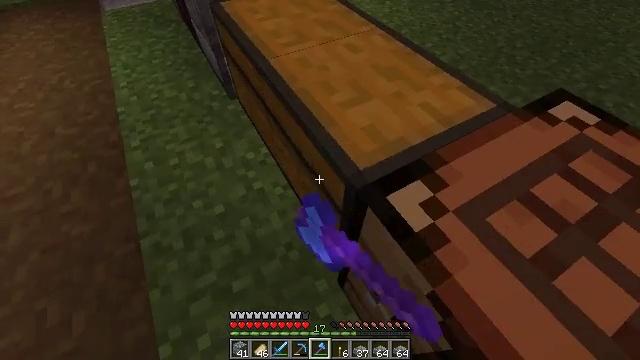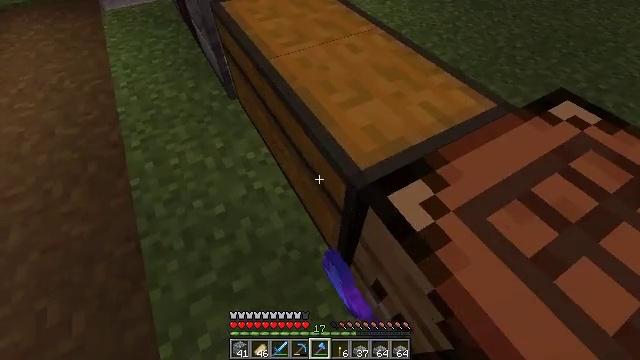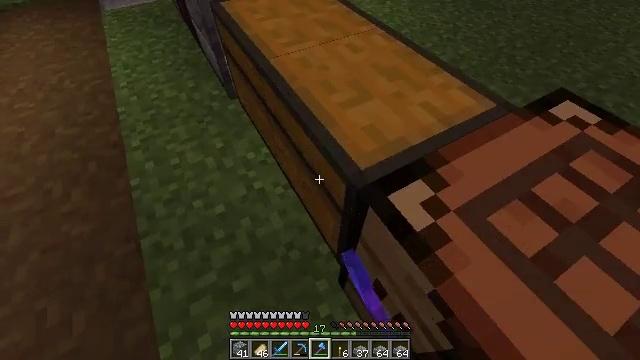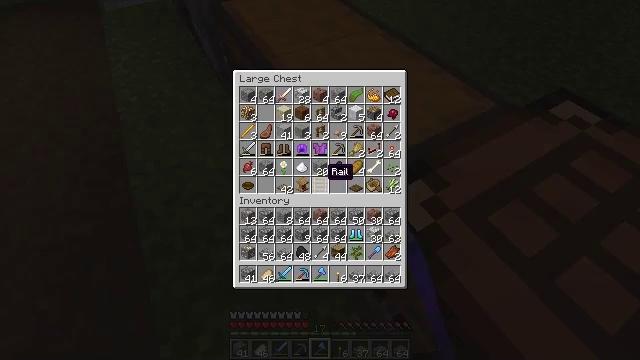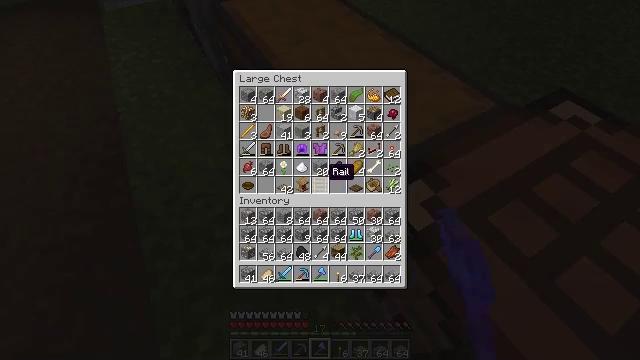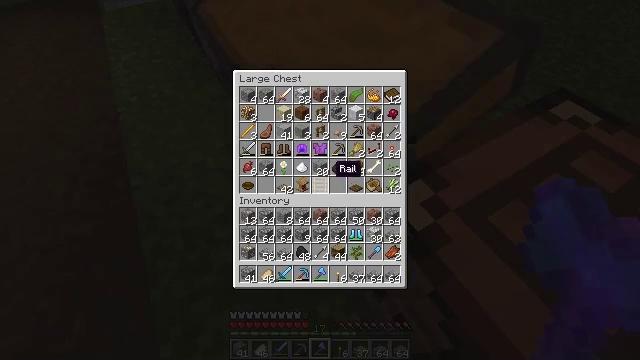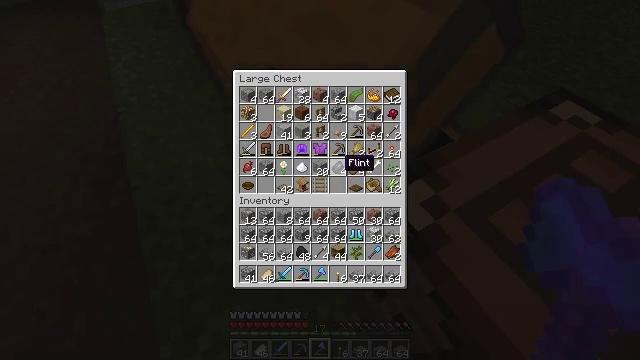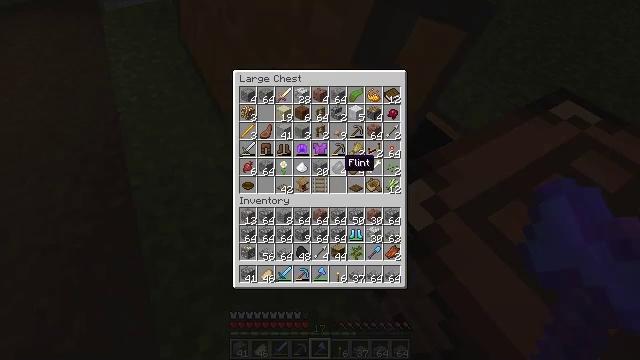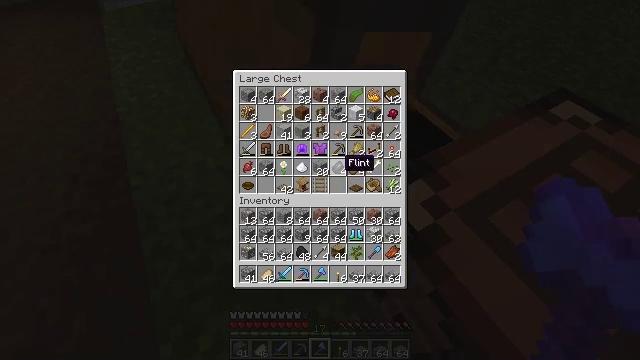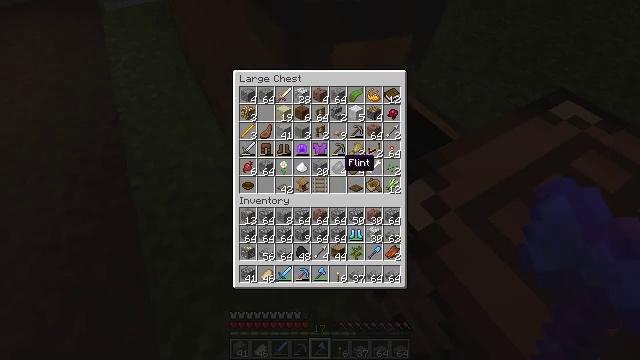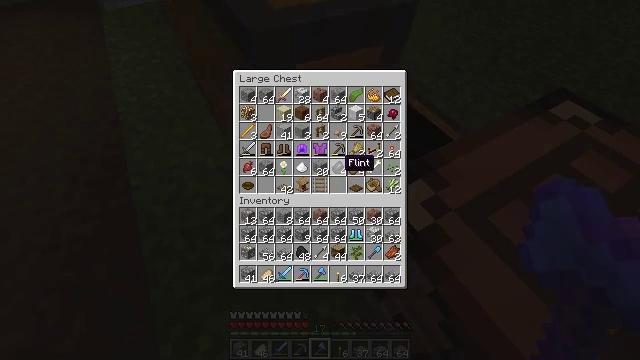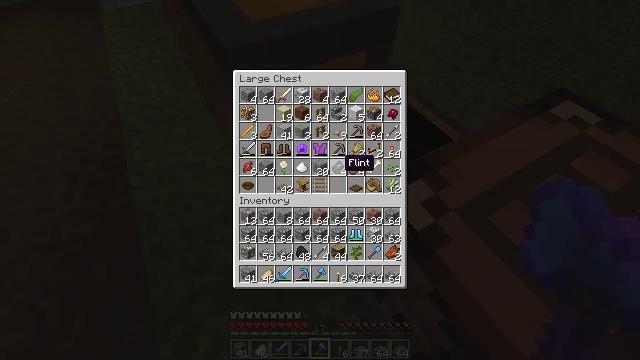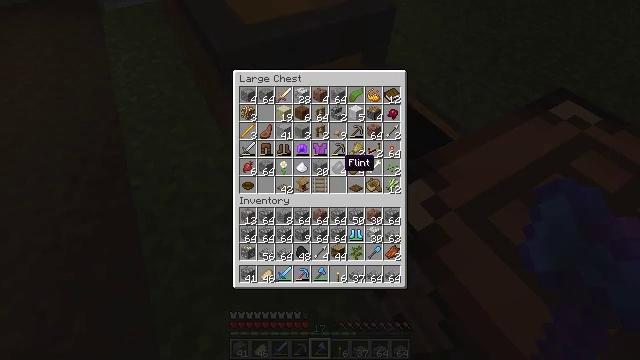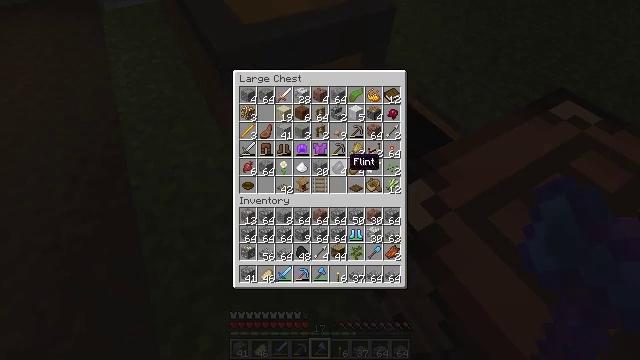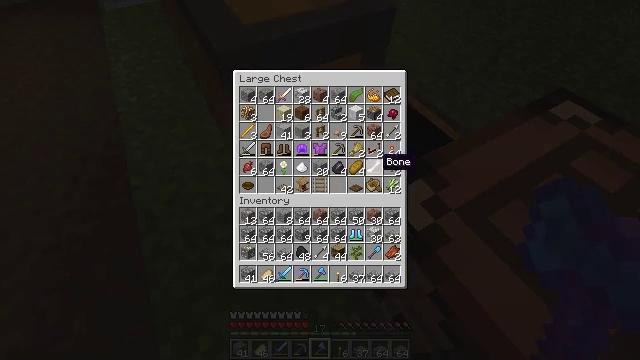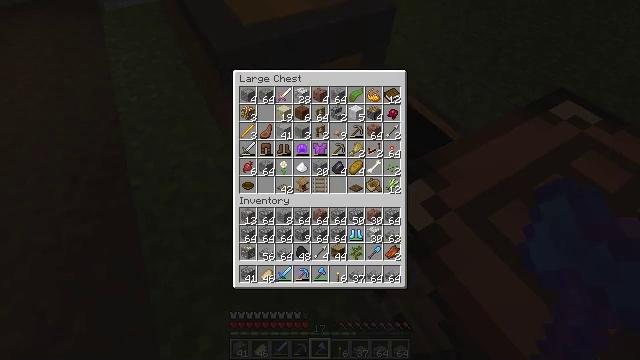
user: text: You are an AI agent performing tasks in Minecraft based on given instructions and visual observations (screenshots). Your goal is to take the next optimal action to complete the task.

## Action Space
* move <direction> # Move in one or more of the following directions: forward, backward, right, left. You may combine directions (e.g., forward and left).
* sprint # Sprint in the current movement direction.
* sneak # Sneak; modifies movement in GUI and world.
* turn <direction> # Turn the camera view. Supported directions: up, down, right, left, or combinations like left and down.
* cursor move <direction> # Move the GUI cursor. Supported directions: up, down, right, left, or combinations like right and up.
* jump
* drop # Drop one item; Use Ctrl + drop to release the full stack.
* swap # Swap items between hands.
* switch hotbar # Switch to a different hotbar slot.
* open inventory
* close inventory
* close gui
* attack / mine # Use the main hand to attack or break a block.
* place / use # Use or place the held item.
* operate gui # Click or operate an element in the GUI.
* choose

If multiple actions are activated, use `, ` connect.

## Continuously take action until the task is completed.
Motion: motion action
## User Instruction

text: Convert an oak log into oak planks.
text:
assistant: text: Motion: no_op
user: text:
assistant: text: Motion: no_op
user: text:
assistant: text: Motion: open gui
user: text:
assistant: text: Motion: no_op
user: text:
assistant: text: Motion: cursor move right
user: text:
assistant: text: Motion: cursor move right
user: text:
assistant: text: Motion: no_op
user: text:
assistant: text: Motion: no_op
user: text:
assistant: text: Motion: no_op
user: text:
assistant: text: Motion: no_op
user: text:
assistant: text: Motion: no_op
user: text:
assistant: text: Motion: no_op
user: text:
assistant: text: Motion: no_op
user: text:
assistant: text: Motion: cursor move right
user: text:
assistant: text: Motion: cursor move right
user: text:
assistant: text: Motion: cursor move right
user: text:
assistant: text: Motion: no_op
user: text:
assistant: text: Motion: no_op
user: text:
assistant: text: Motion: no_op
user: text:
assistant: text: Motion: close gui
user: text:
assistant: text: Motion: no_op
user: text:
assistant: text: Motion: turn right
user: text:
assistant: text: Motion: turn right
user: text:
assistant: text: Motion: turn right and up
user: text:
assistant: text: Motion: turn right and up
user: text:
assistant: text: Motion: turn right and up
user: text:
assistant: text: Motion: turn right and up, jump
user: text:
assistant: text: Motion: move forward, turn right and up, jump
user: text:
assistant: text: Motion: move forward, turn right and up, jump
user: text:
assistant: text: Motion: move forward, turn right and up, jump